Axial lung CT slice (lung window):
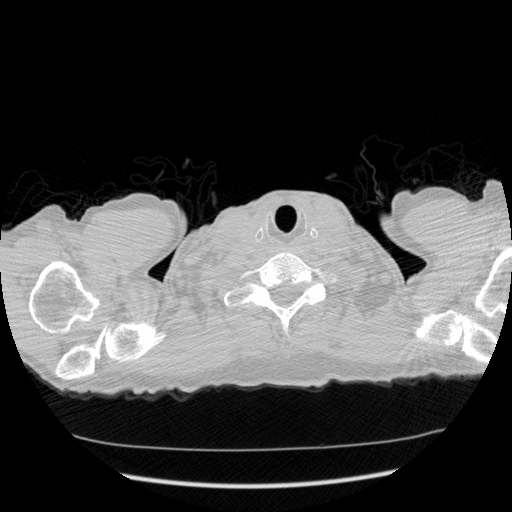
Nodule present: no